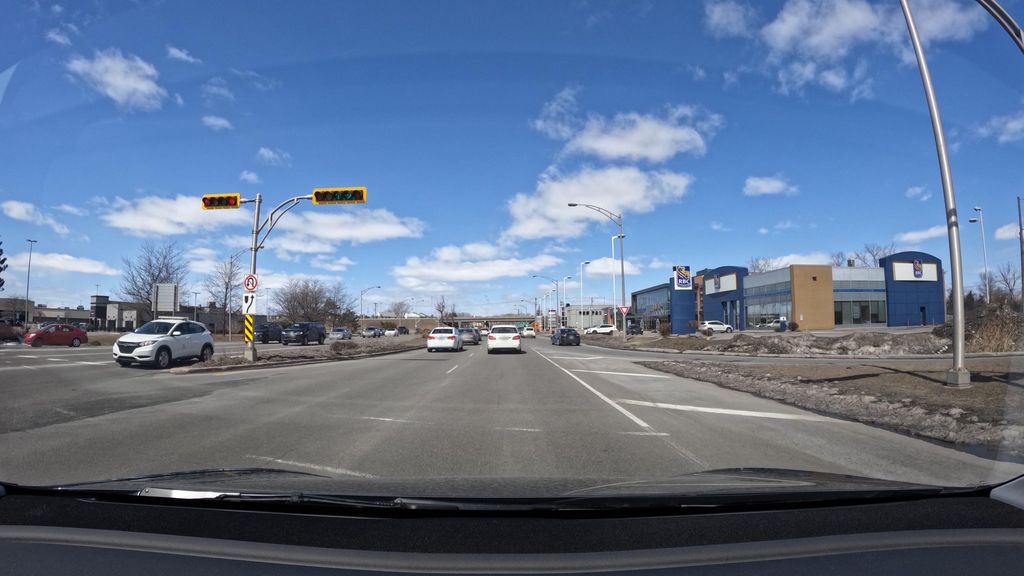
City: montreal